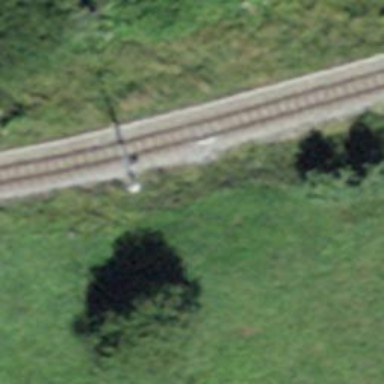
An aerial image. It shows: Narrow-gauge railway with single track. The railway is electrified with contact line.